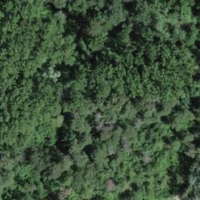
EUNIS habitat code: 44
Species observed at this site:
Euplagia quadripunctaria
Calopteryx virgo
Carduus nutans